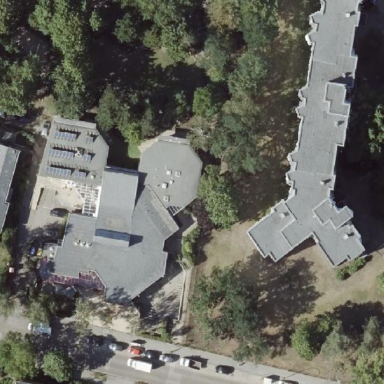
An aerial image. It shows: Kindergarten.